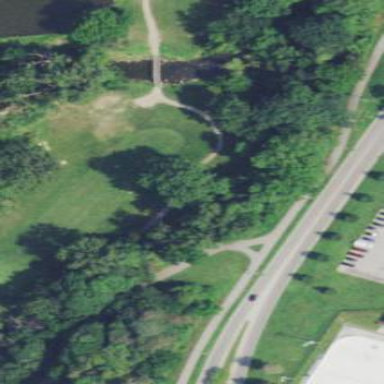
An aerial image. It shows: Scenic golf fairway.